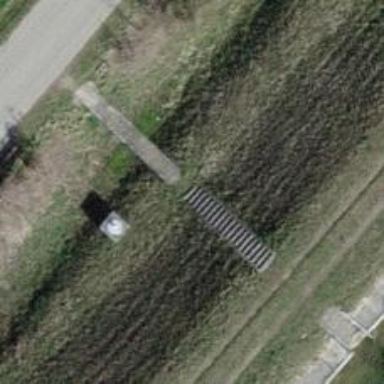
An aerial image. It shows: Set of concrete steps.